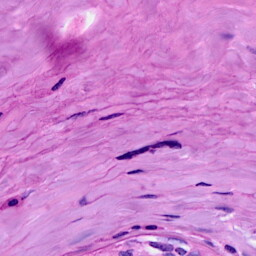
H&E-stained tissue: Breast